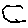
Label: hexagon